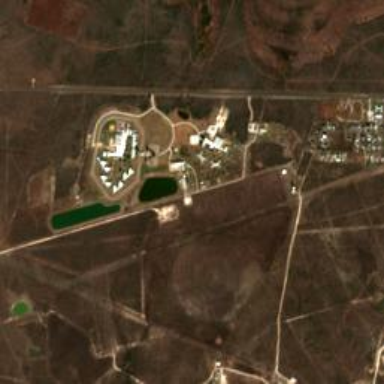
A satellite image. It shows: Prison.